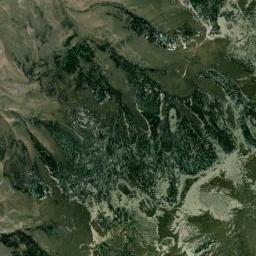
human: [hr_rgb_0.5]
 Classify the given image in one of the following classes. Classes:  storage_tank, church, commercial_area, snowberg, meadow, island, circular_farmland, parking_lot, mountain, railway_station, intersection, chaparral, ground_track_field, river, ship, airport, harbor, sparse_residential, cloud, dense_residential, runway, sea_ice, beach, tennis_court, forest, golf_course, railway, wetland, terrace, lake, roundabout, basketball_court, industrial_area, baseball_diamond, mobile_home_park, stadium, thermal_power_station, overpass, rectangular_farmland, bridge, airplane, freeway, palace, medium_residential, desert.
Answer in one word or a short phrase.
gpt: mountain